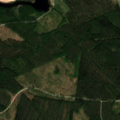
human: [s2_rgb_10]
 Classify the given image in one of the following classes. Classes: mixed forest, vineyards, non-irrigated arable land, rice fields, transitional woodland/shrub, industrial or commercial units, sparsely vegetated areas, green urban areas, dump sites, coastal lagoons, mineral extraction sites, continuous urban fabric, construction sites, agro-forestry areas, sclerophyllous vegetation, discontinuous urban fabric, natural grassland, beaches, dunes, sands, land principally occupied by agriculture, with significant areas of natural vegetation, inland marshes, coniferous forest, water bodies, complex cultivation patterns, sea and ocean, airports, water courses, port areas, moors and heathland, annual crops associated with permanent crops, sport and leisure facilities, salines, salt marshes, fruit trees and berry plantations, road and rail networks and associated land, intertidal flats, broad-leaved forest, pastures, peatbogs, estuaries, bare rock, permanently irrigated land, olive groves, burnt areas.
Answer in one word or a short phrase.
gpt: land principally occupied by agriculture, with significant areas of natural vegetation, coniferous forest, mixed forest, transitional woodland/shrub